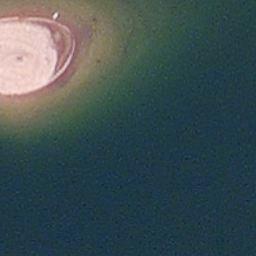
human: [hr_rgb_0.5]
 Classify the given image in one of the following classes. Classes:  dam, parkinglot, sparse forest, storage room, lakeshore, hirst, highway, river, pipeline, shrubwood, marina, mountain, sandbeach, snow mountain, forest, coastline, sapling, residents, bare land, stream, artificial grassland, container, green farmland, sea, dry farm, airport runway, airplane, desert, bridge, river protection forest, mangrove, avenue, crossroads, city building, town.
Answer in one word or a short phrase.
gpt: lakeshore